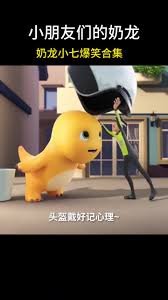
Label: nailong